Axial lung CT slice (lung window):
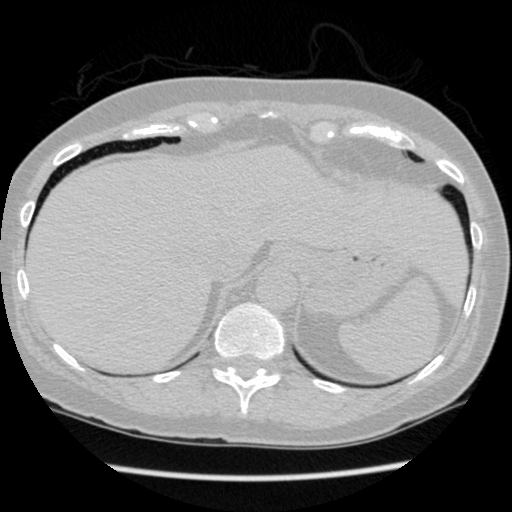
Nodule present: no